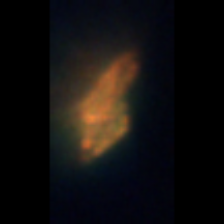
Taxon: Unknown_detritus
Group: Unknown